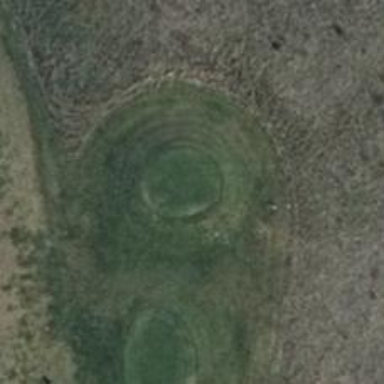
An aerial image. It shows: Golf tee.